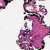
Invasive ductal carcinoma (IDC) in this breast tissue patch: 0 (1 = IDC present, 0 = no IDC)